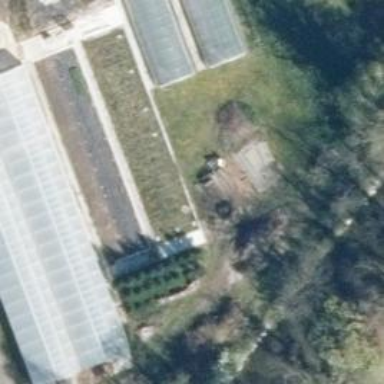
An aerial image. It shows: Greenhouse.